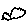
Label: cloud